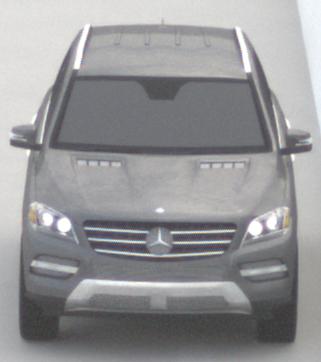
Make: Mercedes-Benz
Model: ML 350
Detailed model: M-Class (166)
Model produced from: 2011/11
Model produced until: 2014/10
Doors: 5
Color: gray
Road condition: dry road
Daytime: midday
Contrast: low contrast